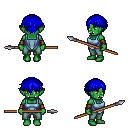
a pixel art fantasy rpg character, female body template, orc, green skin, blue vest, teal pants, blue short bangs hairstyle, cloth bracers, spear, four views (front, back, left, right), 2x2 character sprite sheet, small pixel art, hard edges, no anti-aliasing